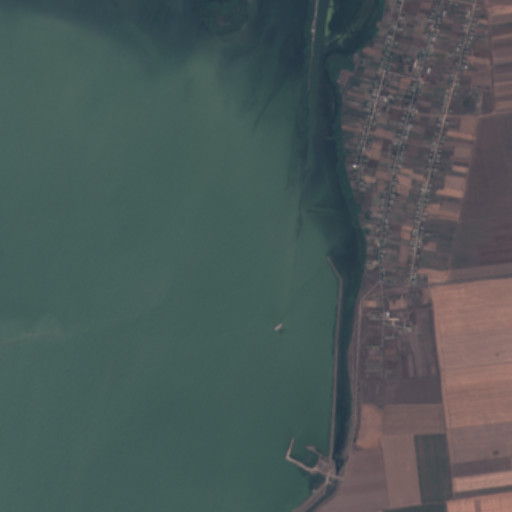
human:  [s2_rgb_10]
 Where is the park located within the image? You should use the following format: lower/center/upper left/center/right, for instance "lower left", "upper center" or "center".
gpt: The park is located in the upper right of the image.
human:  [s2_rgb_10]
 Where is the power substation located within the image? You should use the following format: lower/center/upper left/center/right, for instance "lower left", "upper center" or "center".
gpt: The power substation is located in the lower center of the image.
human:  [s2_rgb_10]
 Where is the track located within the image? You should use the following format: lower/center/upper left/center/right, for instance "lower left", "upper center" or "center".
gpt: There is no track in the image.